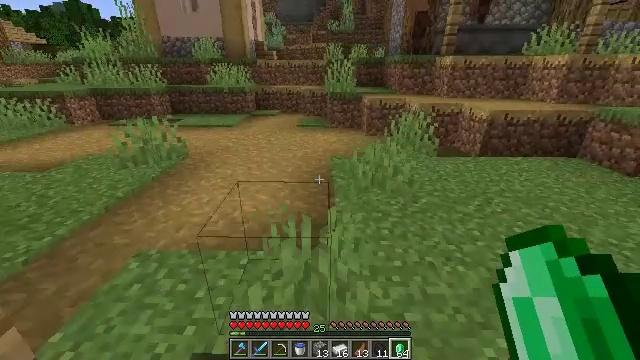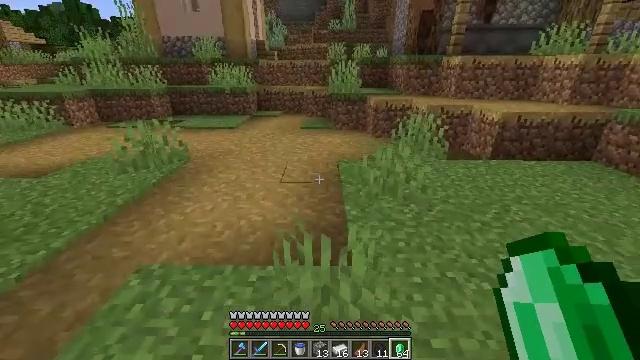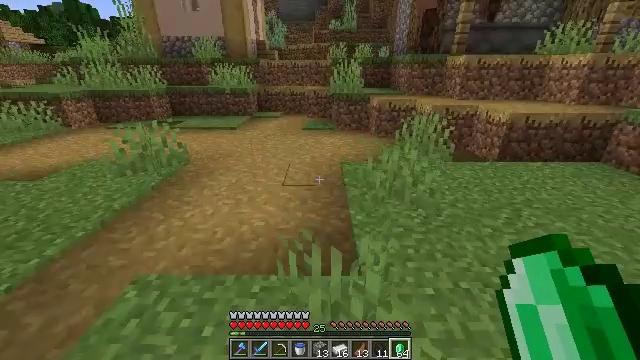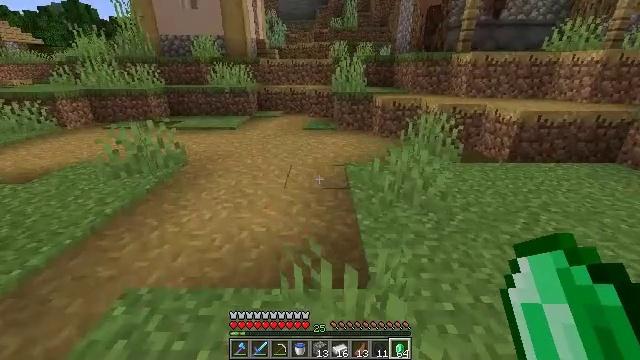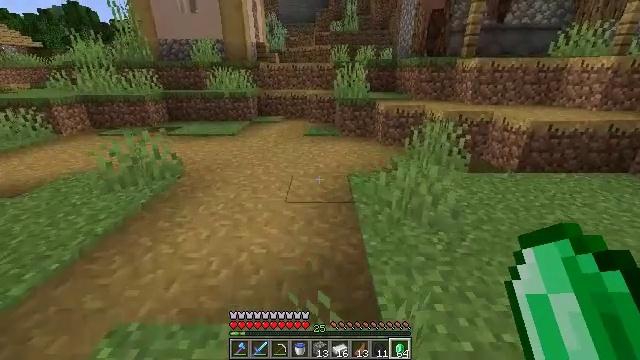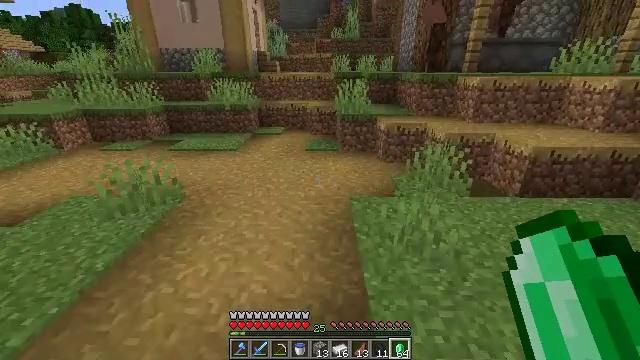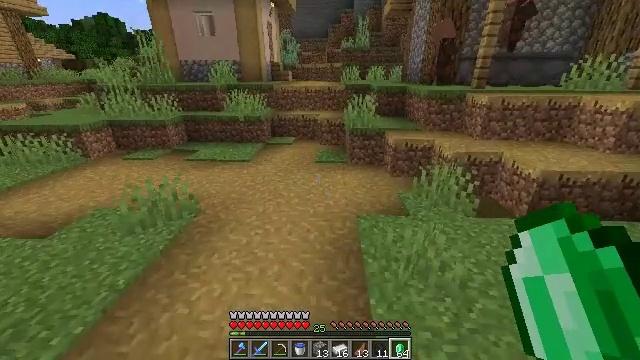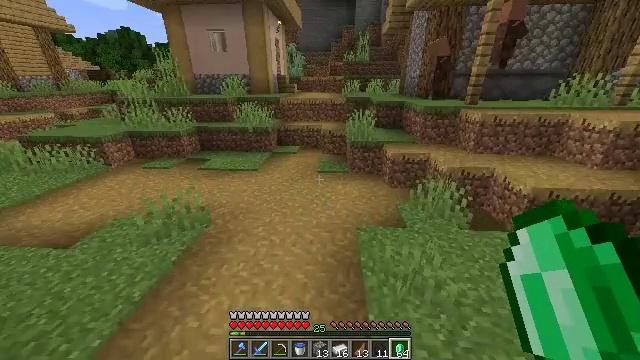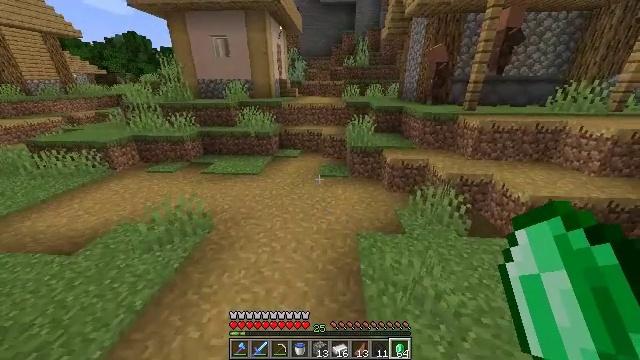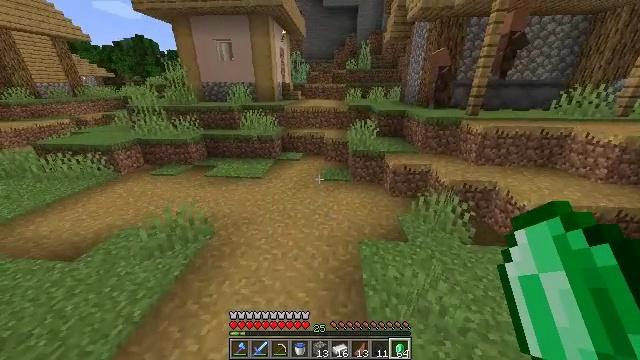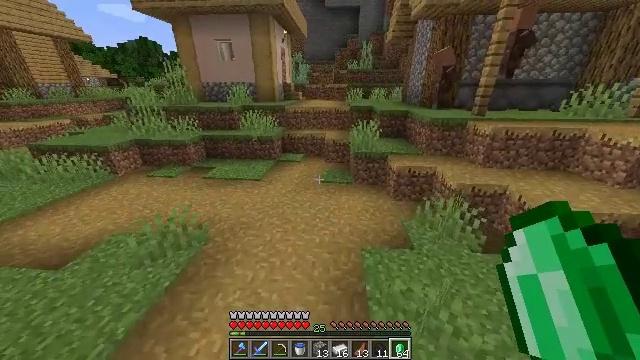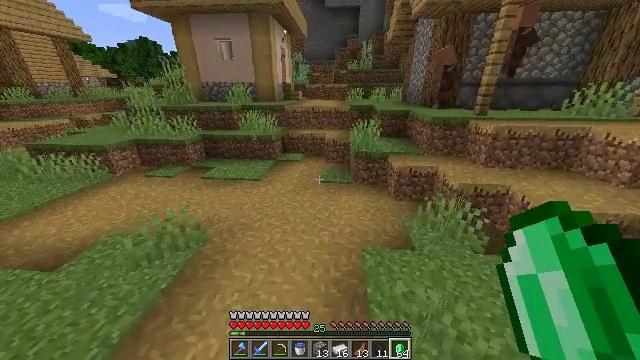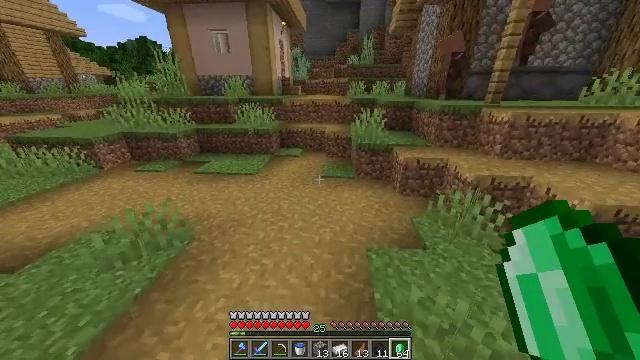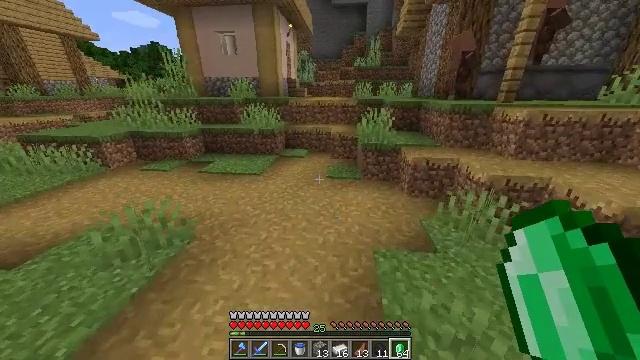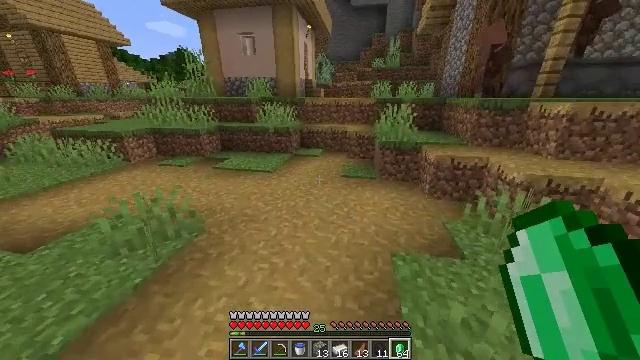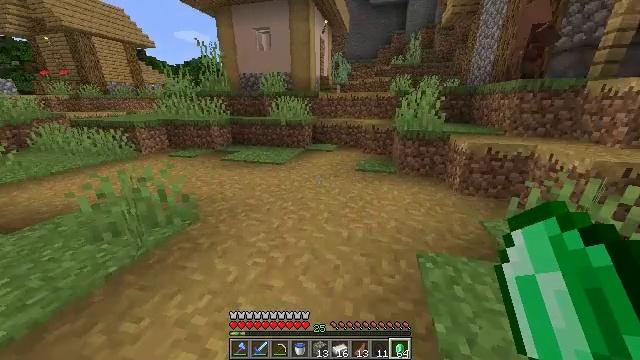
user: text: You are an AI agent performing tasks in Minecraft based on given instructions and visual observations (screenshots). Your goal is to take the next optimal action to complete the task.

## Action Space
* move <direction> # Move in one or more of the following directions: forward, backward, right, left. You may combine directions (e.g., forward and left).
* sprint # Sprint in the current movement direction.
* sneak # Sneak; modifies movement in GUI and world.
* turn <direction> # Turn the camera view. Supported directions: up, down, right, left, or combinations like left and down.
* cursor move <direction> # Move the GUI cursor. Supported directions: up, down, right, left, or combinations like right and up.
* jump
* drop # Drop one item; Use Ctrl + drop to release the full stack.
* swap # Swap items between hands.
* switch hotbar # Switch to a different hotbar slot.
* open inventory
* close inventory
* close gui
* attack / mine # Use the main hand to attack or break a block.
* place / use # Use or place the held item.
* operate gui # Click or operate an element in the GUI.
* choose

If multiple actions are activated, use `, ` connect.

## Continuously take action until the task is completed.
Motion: motion action
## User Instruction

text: Obtain diamond leggings by crafting with diamonds.
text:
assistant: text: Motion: move forward
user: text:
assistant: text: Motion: move forward
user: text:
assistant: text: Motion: move forward
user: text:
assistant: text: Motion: move forward, jump
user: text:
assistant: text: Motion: move forward, sprint, jump
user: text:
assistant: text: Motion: move forward, sprint, turn left, jump
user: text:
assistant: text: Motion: move forward, sprint, jump
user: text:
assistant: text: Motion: move forward, sprint, jump
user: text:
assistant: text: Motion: move forward, sprint
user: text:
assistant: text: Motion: move forward, sprint
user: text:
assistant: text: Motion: move forward, sprint
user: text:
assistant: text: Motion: move forward, sprint
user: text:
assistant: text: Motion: move forward, sprint, turn left
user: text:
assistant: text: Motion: move forward, sprint, turn left and up
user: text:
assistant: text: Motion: move forward, sprint, turn left and up
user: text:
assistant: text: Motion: move forward, sprint, turn left
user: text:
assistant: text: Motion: move forward, sprint
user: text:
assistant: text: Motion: move forward, sprint
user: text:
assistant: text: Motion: move forward, sprint
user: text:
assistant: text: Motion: move forward, sprint
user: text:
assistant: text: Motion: move forward, sprint
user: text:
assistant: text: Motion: move forward, sprint
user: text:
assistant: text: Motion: move forward, sprint
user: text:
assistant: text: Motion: move forward, sprint, turn right and up
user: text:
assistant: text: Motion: move forward, sprint, turn right and up
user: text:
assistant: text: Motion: move forward, sprint, turn right and up
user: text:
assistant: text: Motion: move forward, sprint, turn right and up
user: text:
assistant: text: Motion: move forward, sprint, turn right and up
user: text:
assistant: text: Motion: move forward, sprint
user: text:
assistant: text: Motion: move forward, sprint